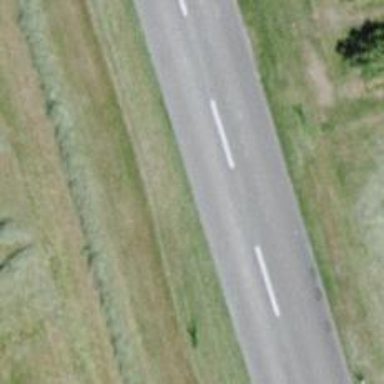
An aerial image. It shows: Tertiary road.